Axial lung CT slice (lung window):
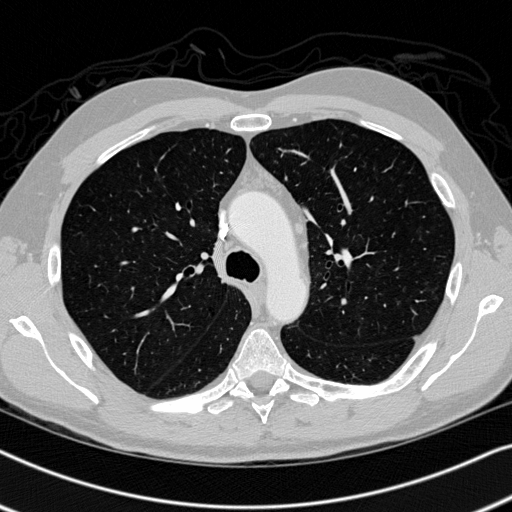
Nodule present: no